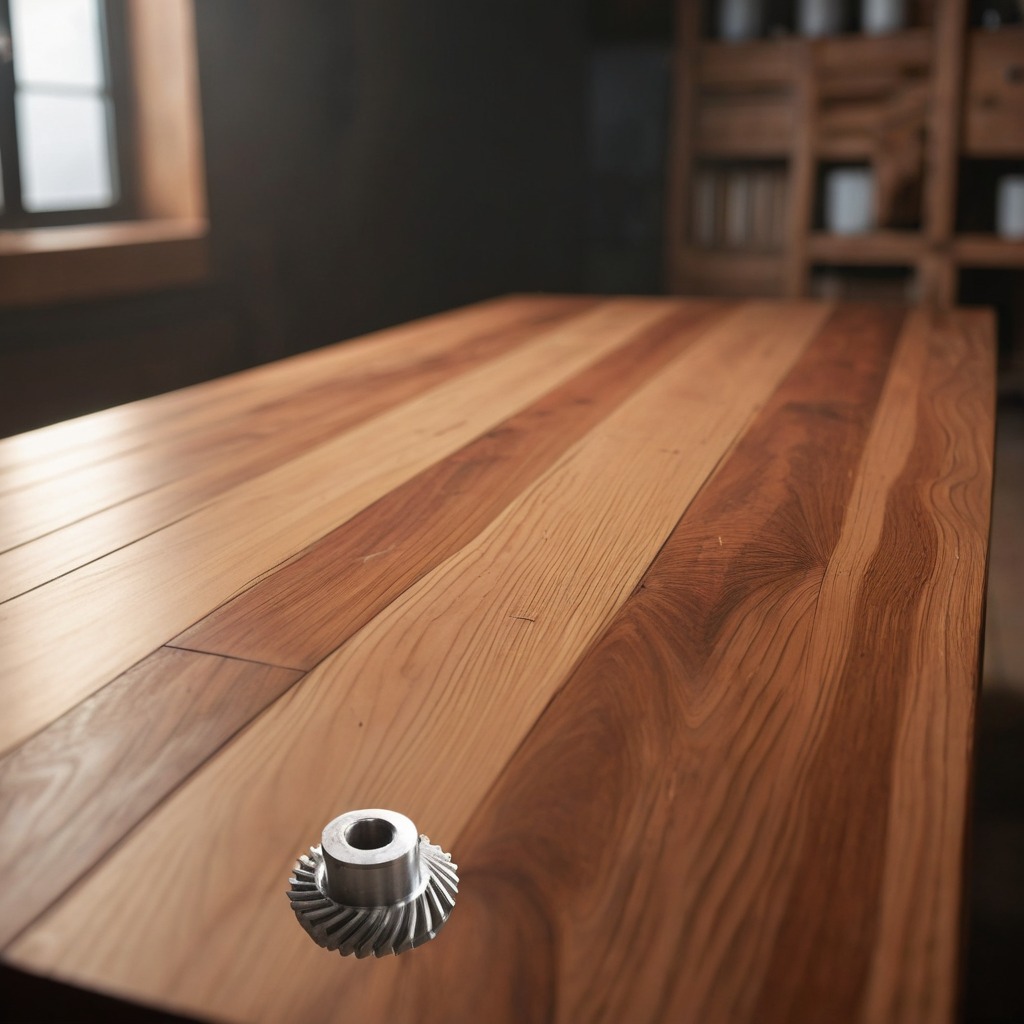
A steel gear with teeth is lying on a wooden table in a carpentry studio.